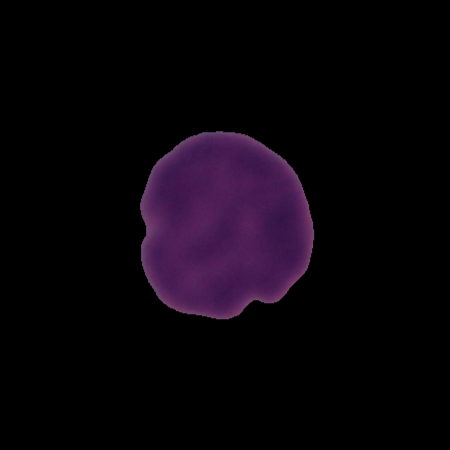
Label: healthy